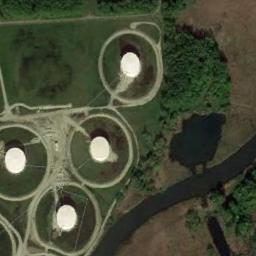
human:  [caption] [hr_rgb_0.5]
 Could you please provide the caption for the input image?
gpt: There are four white storage tanks on the grass next to the bare land .

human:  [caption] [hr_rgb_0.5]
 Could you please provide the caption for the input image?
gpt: There are four neatly arranged large oil storage tanks in the factory, And there are large lawns in the factory .

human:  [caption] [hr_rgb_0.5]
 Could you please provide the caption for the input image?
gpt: There is a green pool beside the storage tanks .

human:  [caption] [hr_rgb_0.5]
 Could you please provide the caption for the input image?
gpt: The storage tanks are surrounded by grass .

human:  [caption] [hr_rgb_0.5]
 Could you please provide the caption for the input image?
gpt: There are four white storage tanks beside some green trees and a lake .